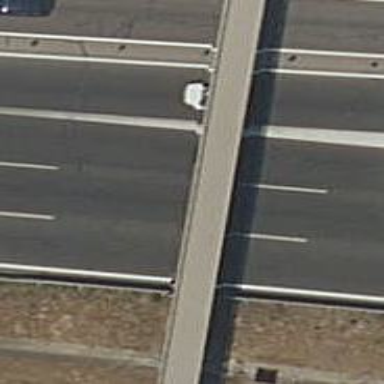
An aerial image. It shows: Asphalt motorway.